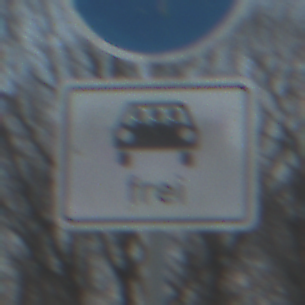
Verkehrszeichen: MehrfachbesetzePersonenkraftwagenFrei
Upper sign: Busssonderstreifen
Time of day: SunriseSunset
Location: Outdoor (RoadRail)
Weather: PartlyCloudy
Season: NotSpecified
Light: Natural